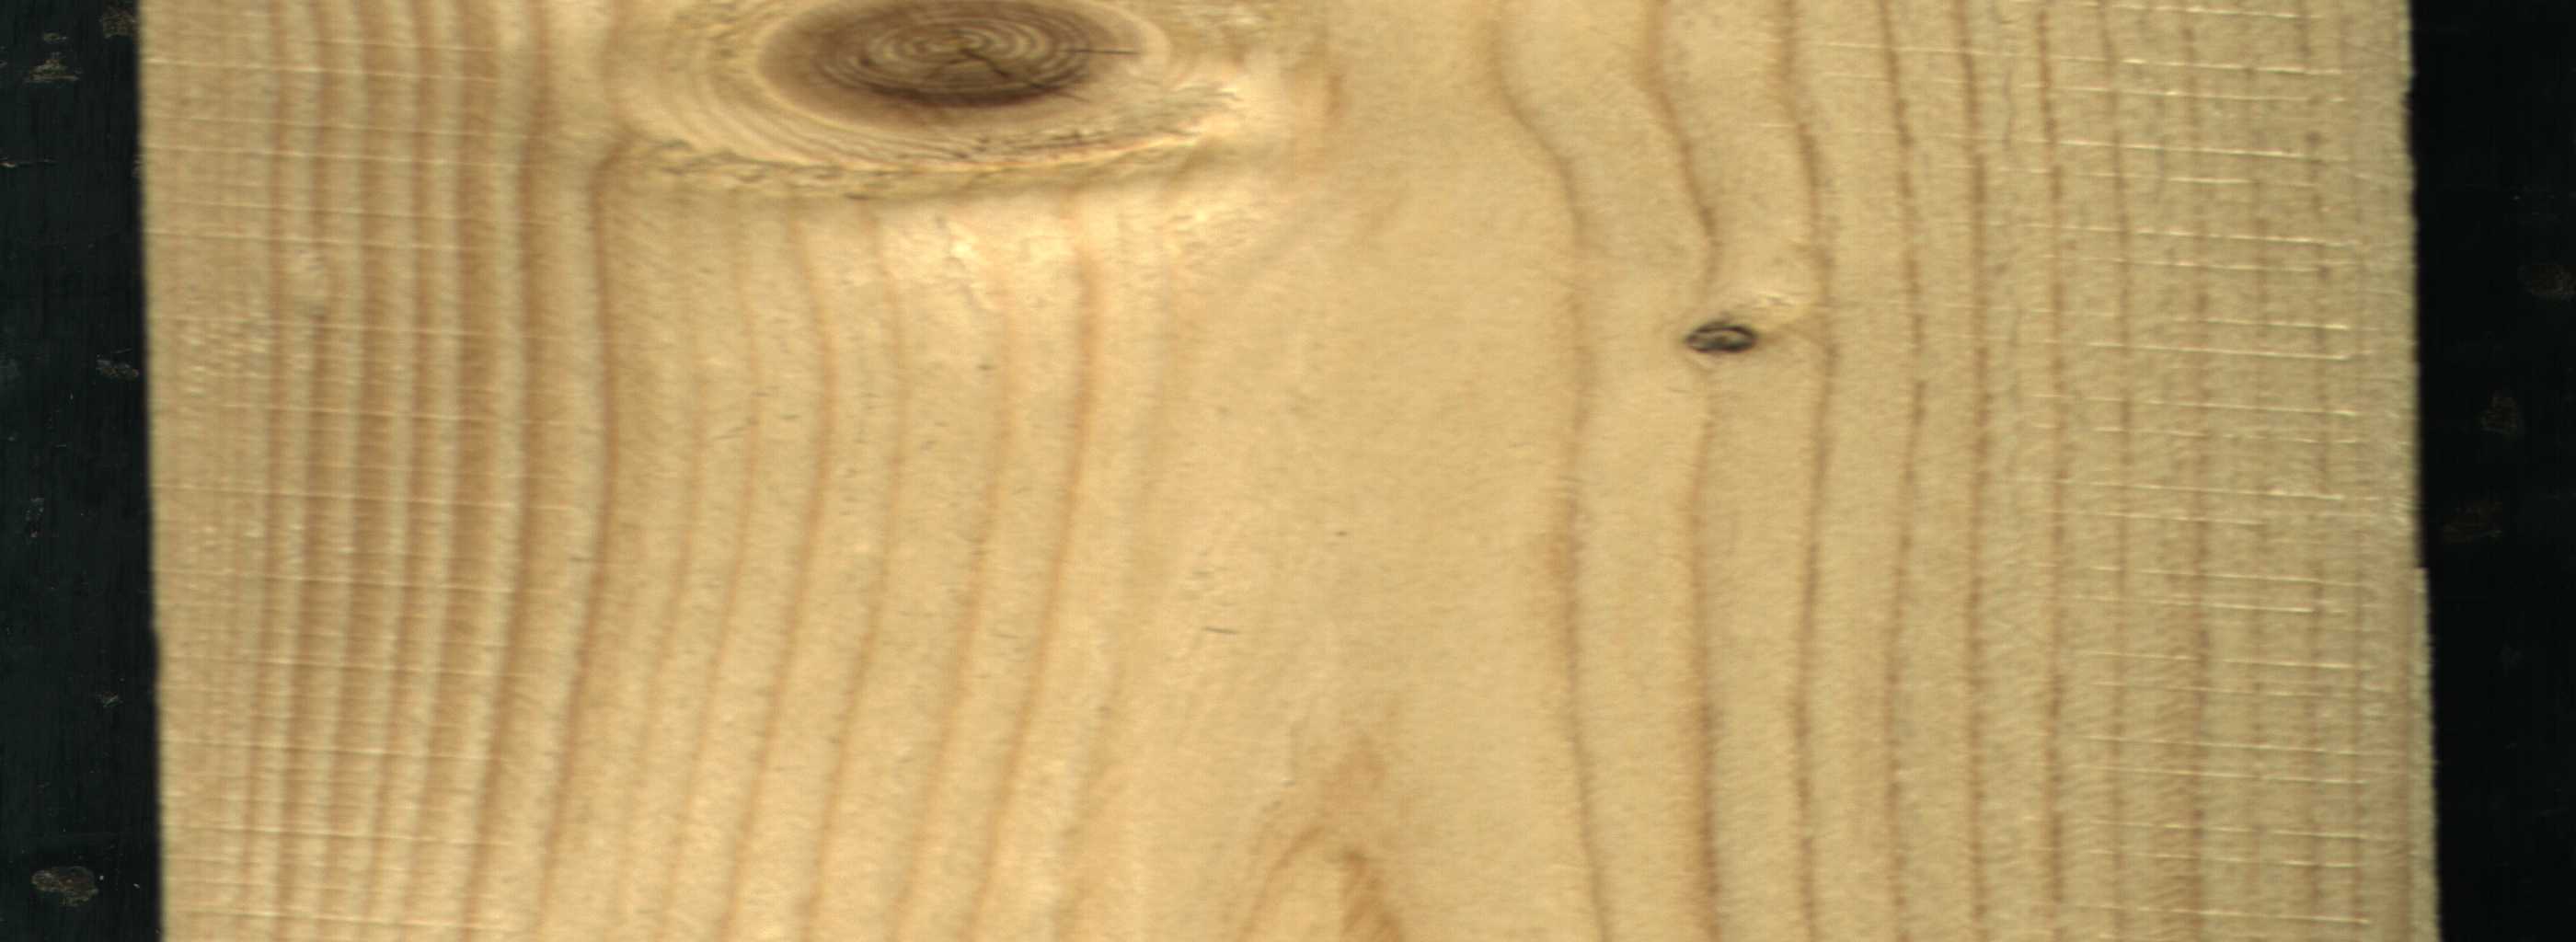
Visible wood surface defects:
Live_Knot
Live_Knot